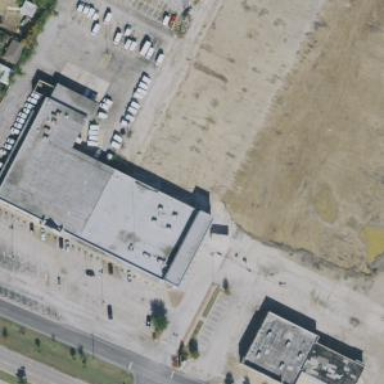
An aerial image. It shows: Retail building.